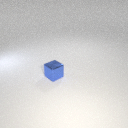
small blue metal cube